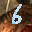
Label: 6